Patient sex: M
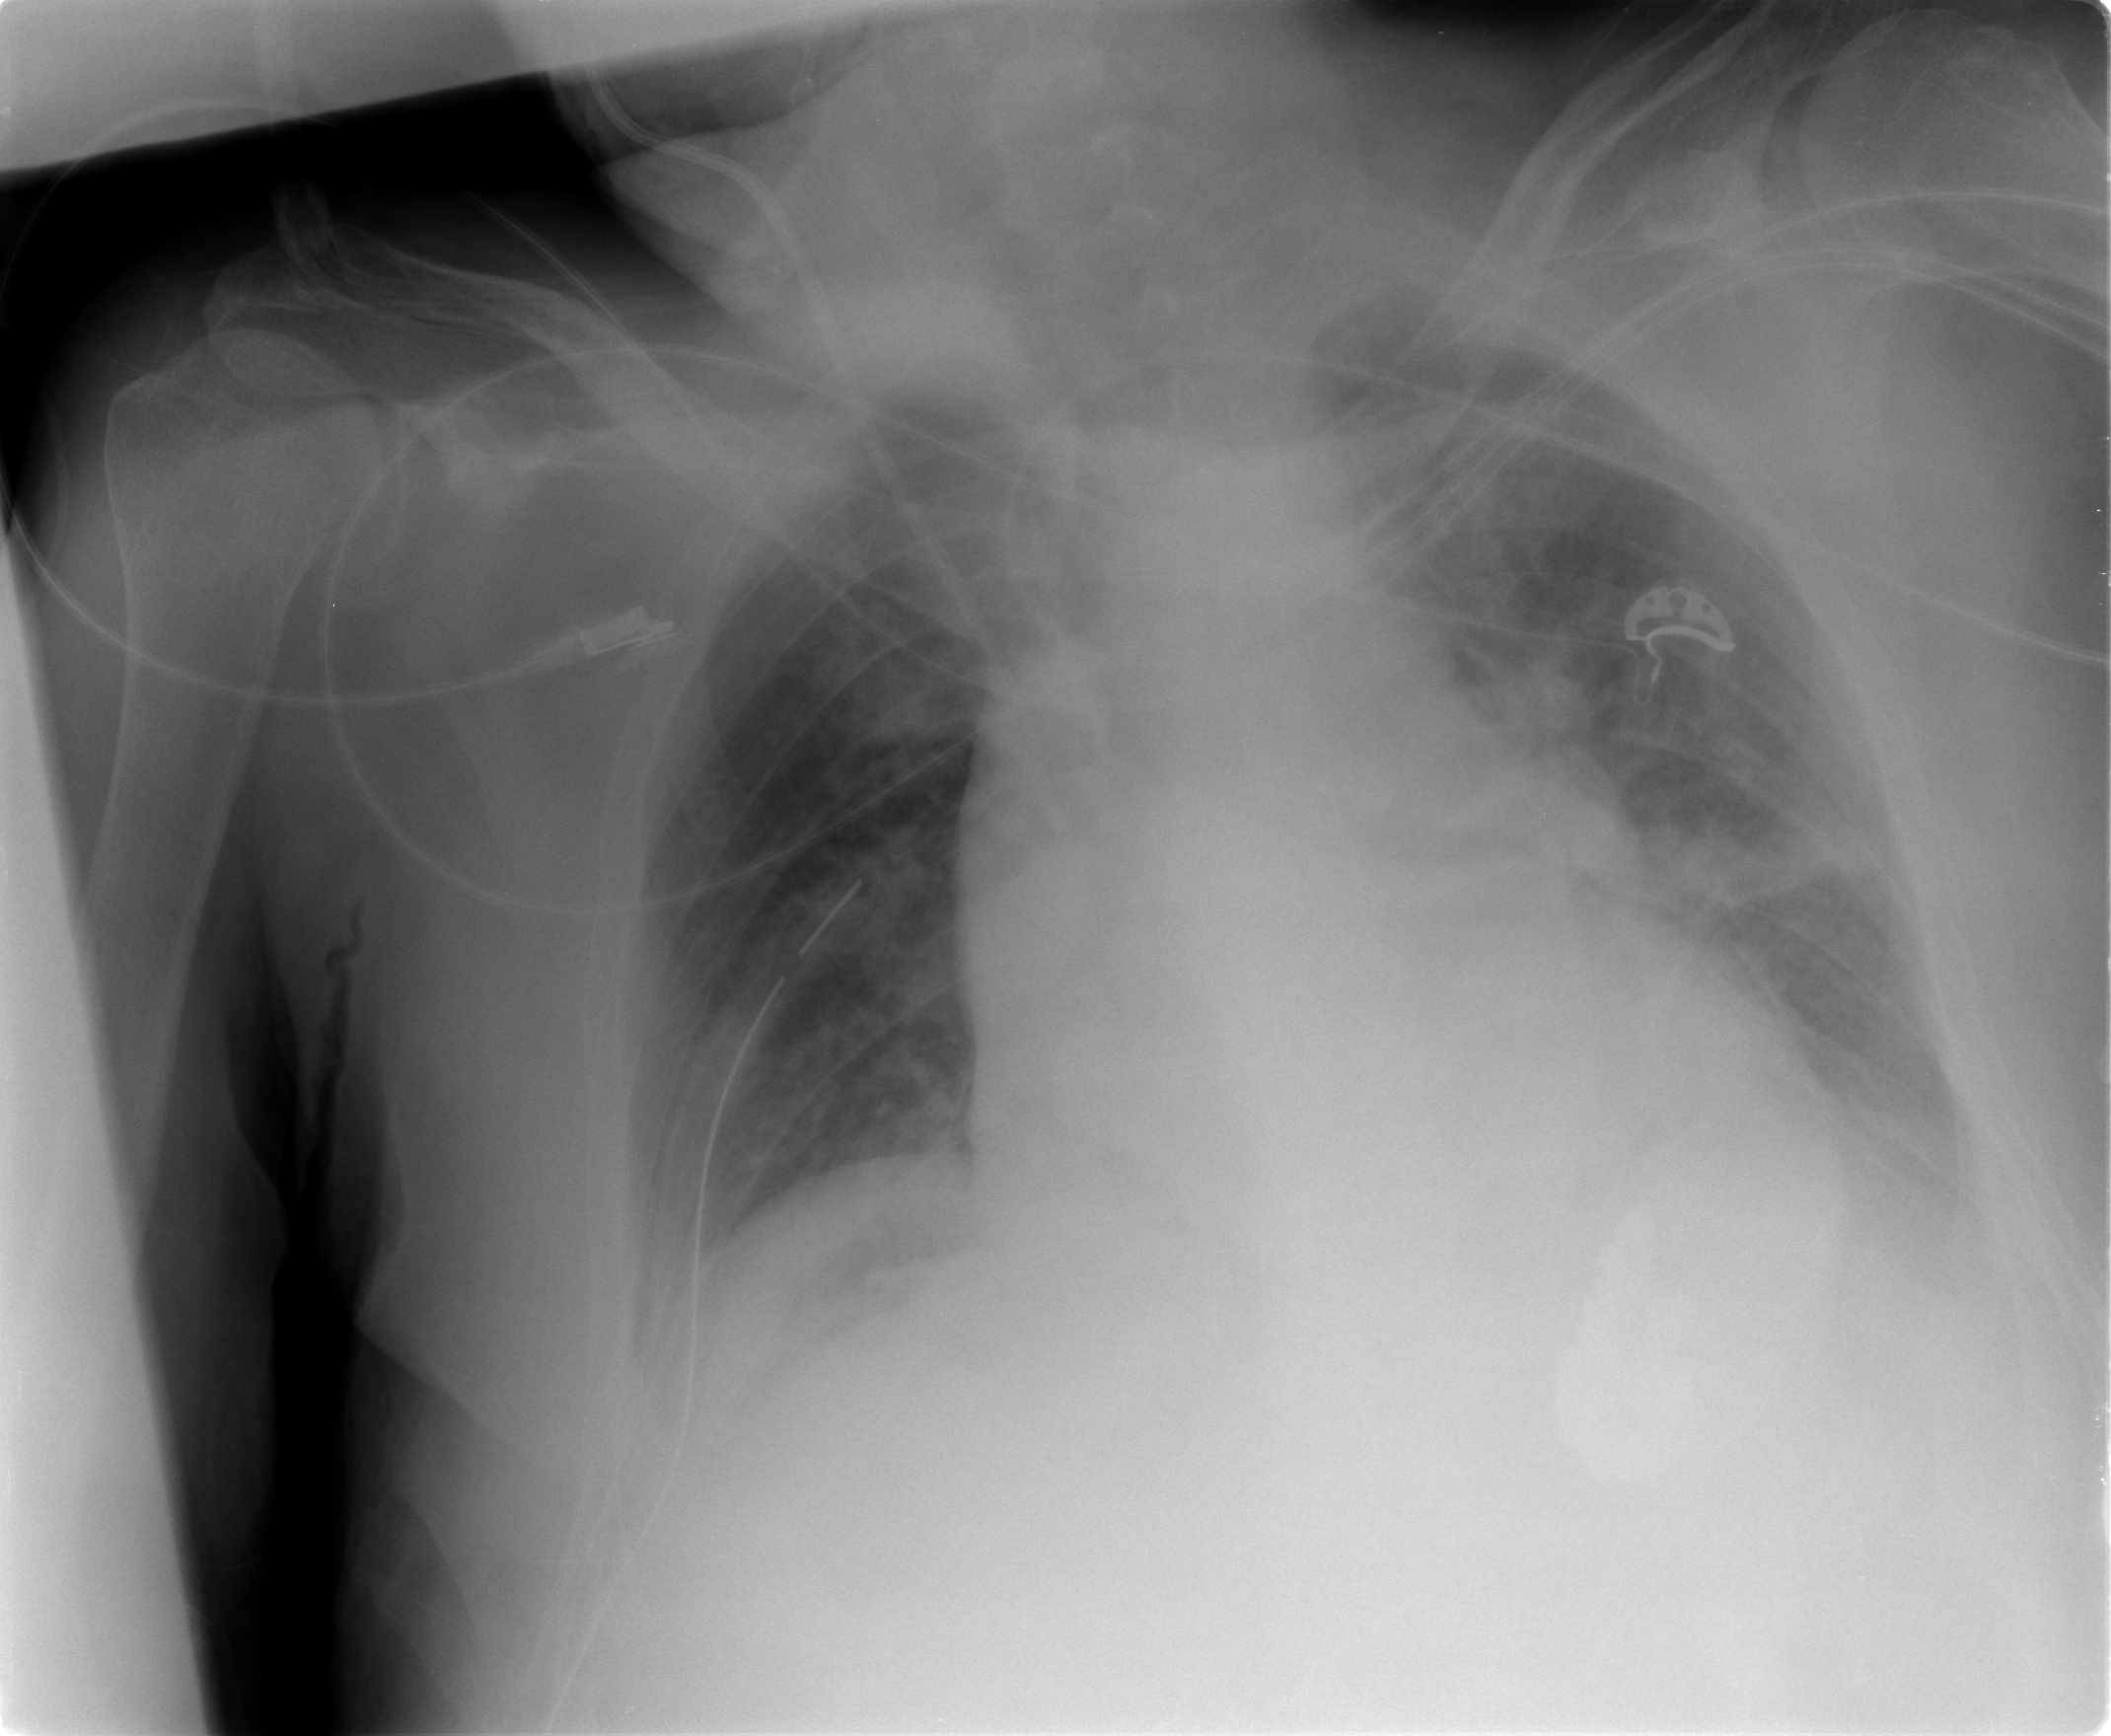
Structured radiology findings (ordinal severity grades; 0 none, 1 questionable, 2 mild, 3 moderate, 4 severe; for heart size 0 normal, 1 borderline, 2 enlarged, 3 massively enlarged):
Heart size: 2
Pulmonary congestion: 2
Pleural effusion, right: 0
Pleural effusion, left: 0
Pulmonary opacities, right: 1
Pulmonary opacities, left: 1
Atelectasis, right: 3
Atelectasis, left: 2